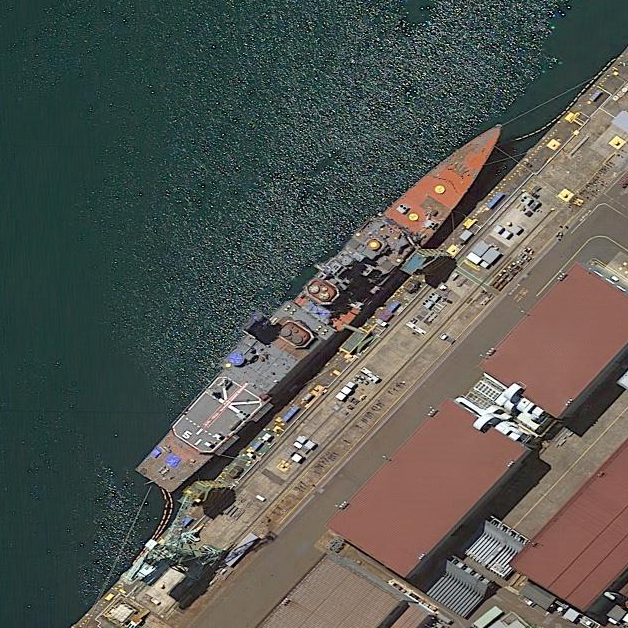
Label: Asagiri-class_destroyer